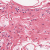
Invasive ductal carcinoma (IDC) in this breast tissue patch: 0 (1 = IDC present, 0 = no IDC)